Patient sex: M
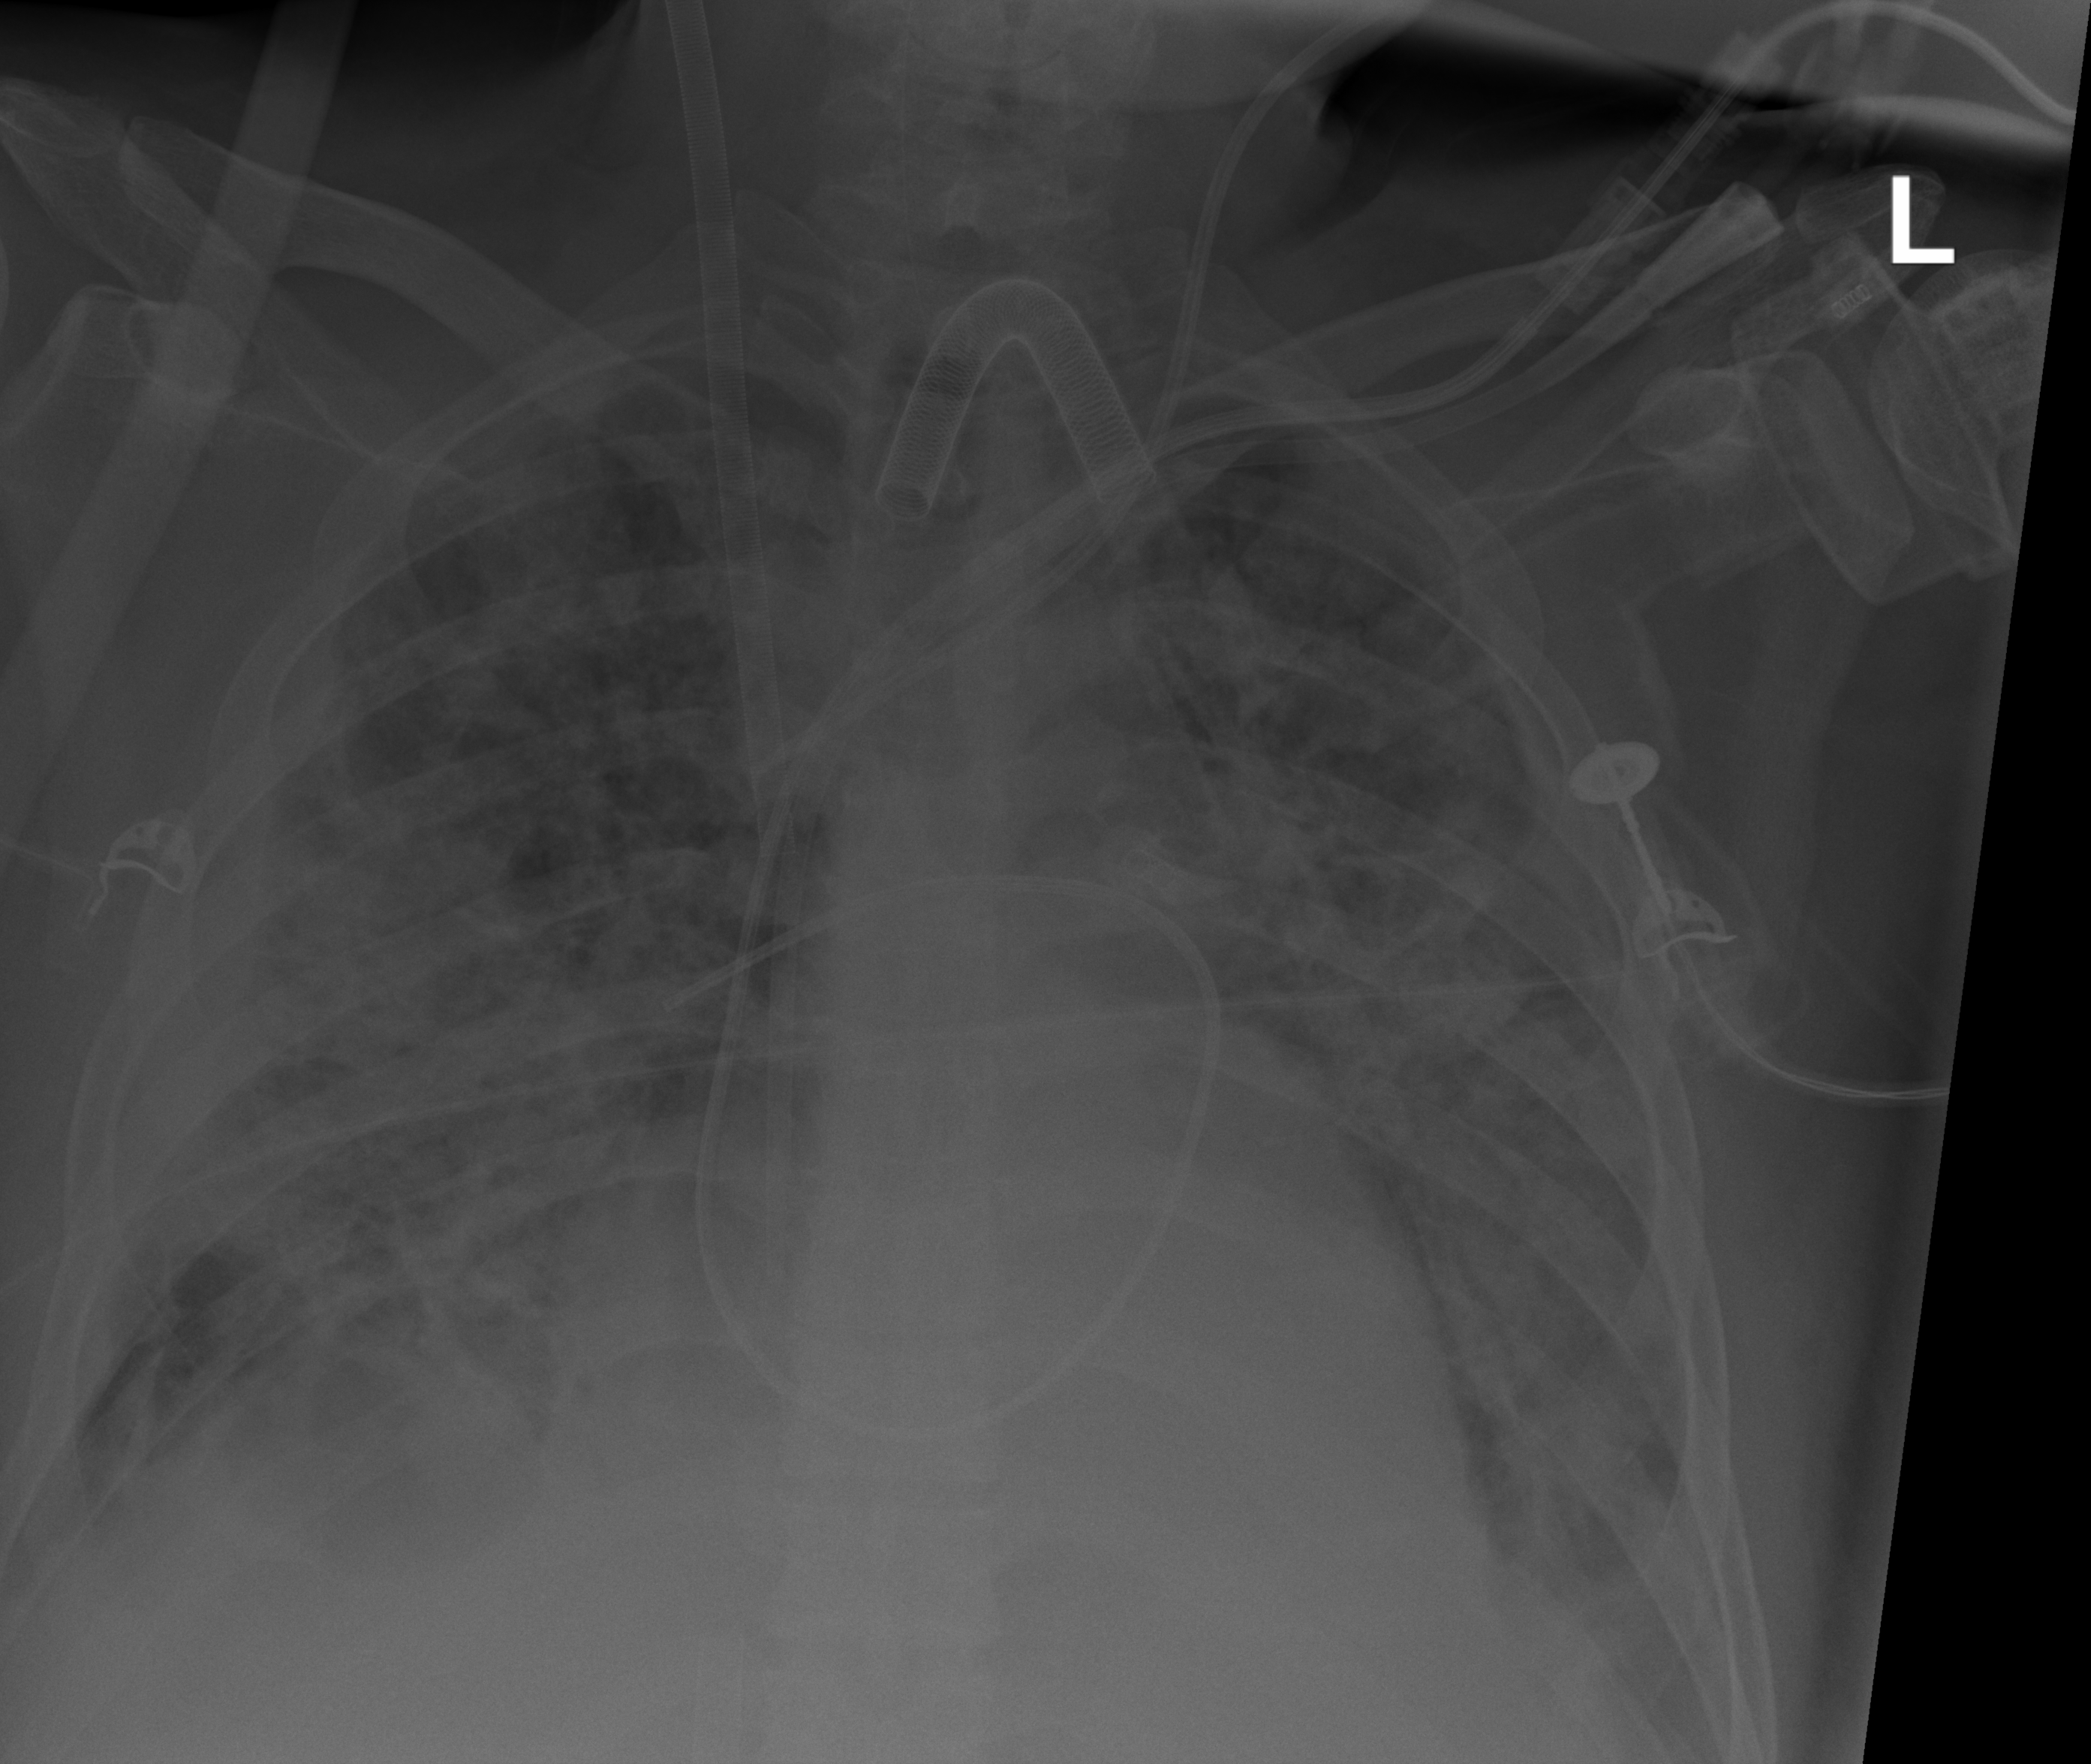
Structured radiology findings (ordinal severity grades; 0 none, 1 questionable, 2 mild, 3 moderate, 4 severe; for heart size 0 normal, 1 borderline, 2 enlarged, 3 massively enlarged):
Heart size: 1
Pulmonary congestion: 2
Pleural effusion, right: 2
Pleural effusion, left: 2
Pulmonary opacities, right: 4
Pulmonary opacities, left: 4
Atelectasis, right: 3
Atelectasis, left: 3